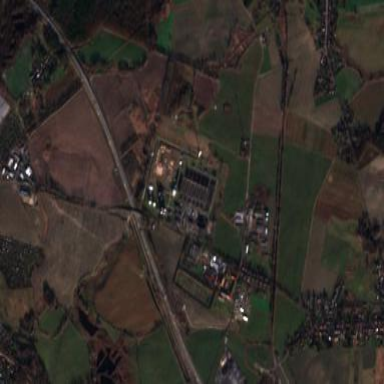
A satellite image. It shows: Wastewater plant surrounded by fence.